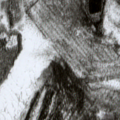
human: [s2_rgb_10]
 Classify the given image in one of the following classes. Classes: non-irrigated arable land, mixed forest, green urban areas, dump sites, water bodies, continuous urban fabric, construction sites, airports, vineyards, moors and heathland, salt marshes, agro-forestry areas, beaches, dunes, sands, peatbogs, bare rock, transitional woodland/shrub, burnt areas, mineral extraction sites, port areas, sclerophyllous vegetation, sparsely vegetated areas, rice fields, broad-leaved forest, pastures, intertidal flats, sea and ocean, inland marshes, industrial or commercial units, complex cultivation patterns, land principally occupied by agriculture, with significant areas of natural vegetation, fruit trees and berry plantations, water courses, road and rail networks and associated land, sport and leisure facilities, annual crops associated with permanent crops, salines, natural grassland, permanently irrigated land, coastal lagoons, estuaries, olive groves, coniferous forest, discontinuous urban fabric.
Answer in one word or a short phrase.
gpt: coniferous forest, mixed forest, transitional woodland/shrub, peatbogs